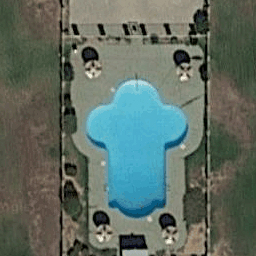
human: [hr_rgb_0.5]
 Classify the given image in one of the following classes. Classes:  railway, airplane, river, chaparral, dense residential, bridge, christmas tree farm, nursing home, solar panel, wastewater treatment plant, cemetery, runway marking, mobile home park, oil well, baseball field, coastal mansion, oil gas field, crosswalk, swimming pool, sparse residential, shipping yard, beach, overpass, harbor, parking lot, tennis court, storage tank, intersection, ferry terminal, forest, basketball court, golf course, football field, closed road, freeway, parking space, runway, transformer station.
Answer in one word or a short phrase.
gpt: swimming pool